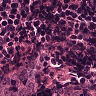
Metastatic tissue present: no